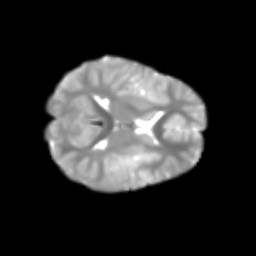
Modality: T2w
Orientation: axial
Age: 7
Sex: female
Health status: healthy